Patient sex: M
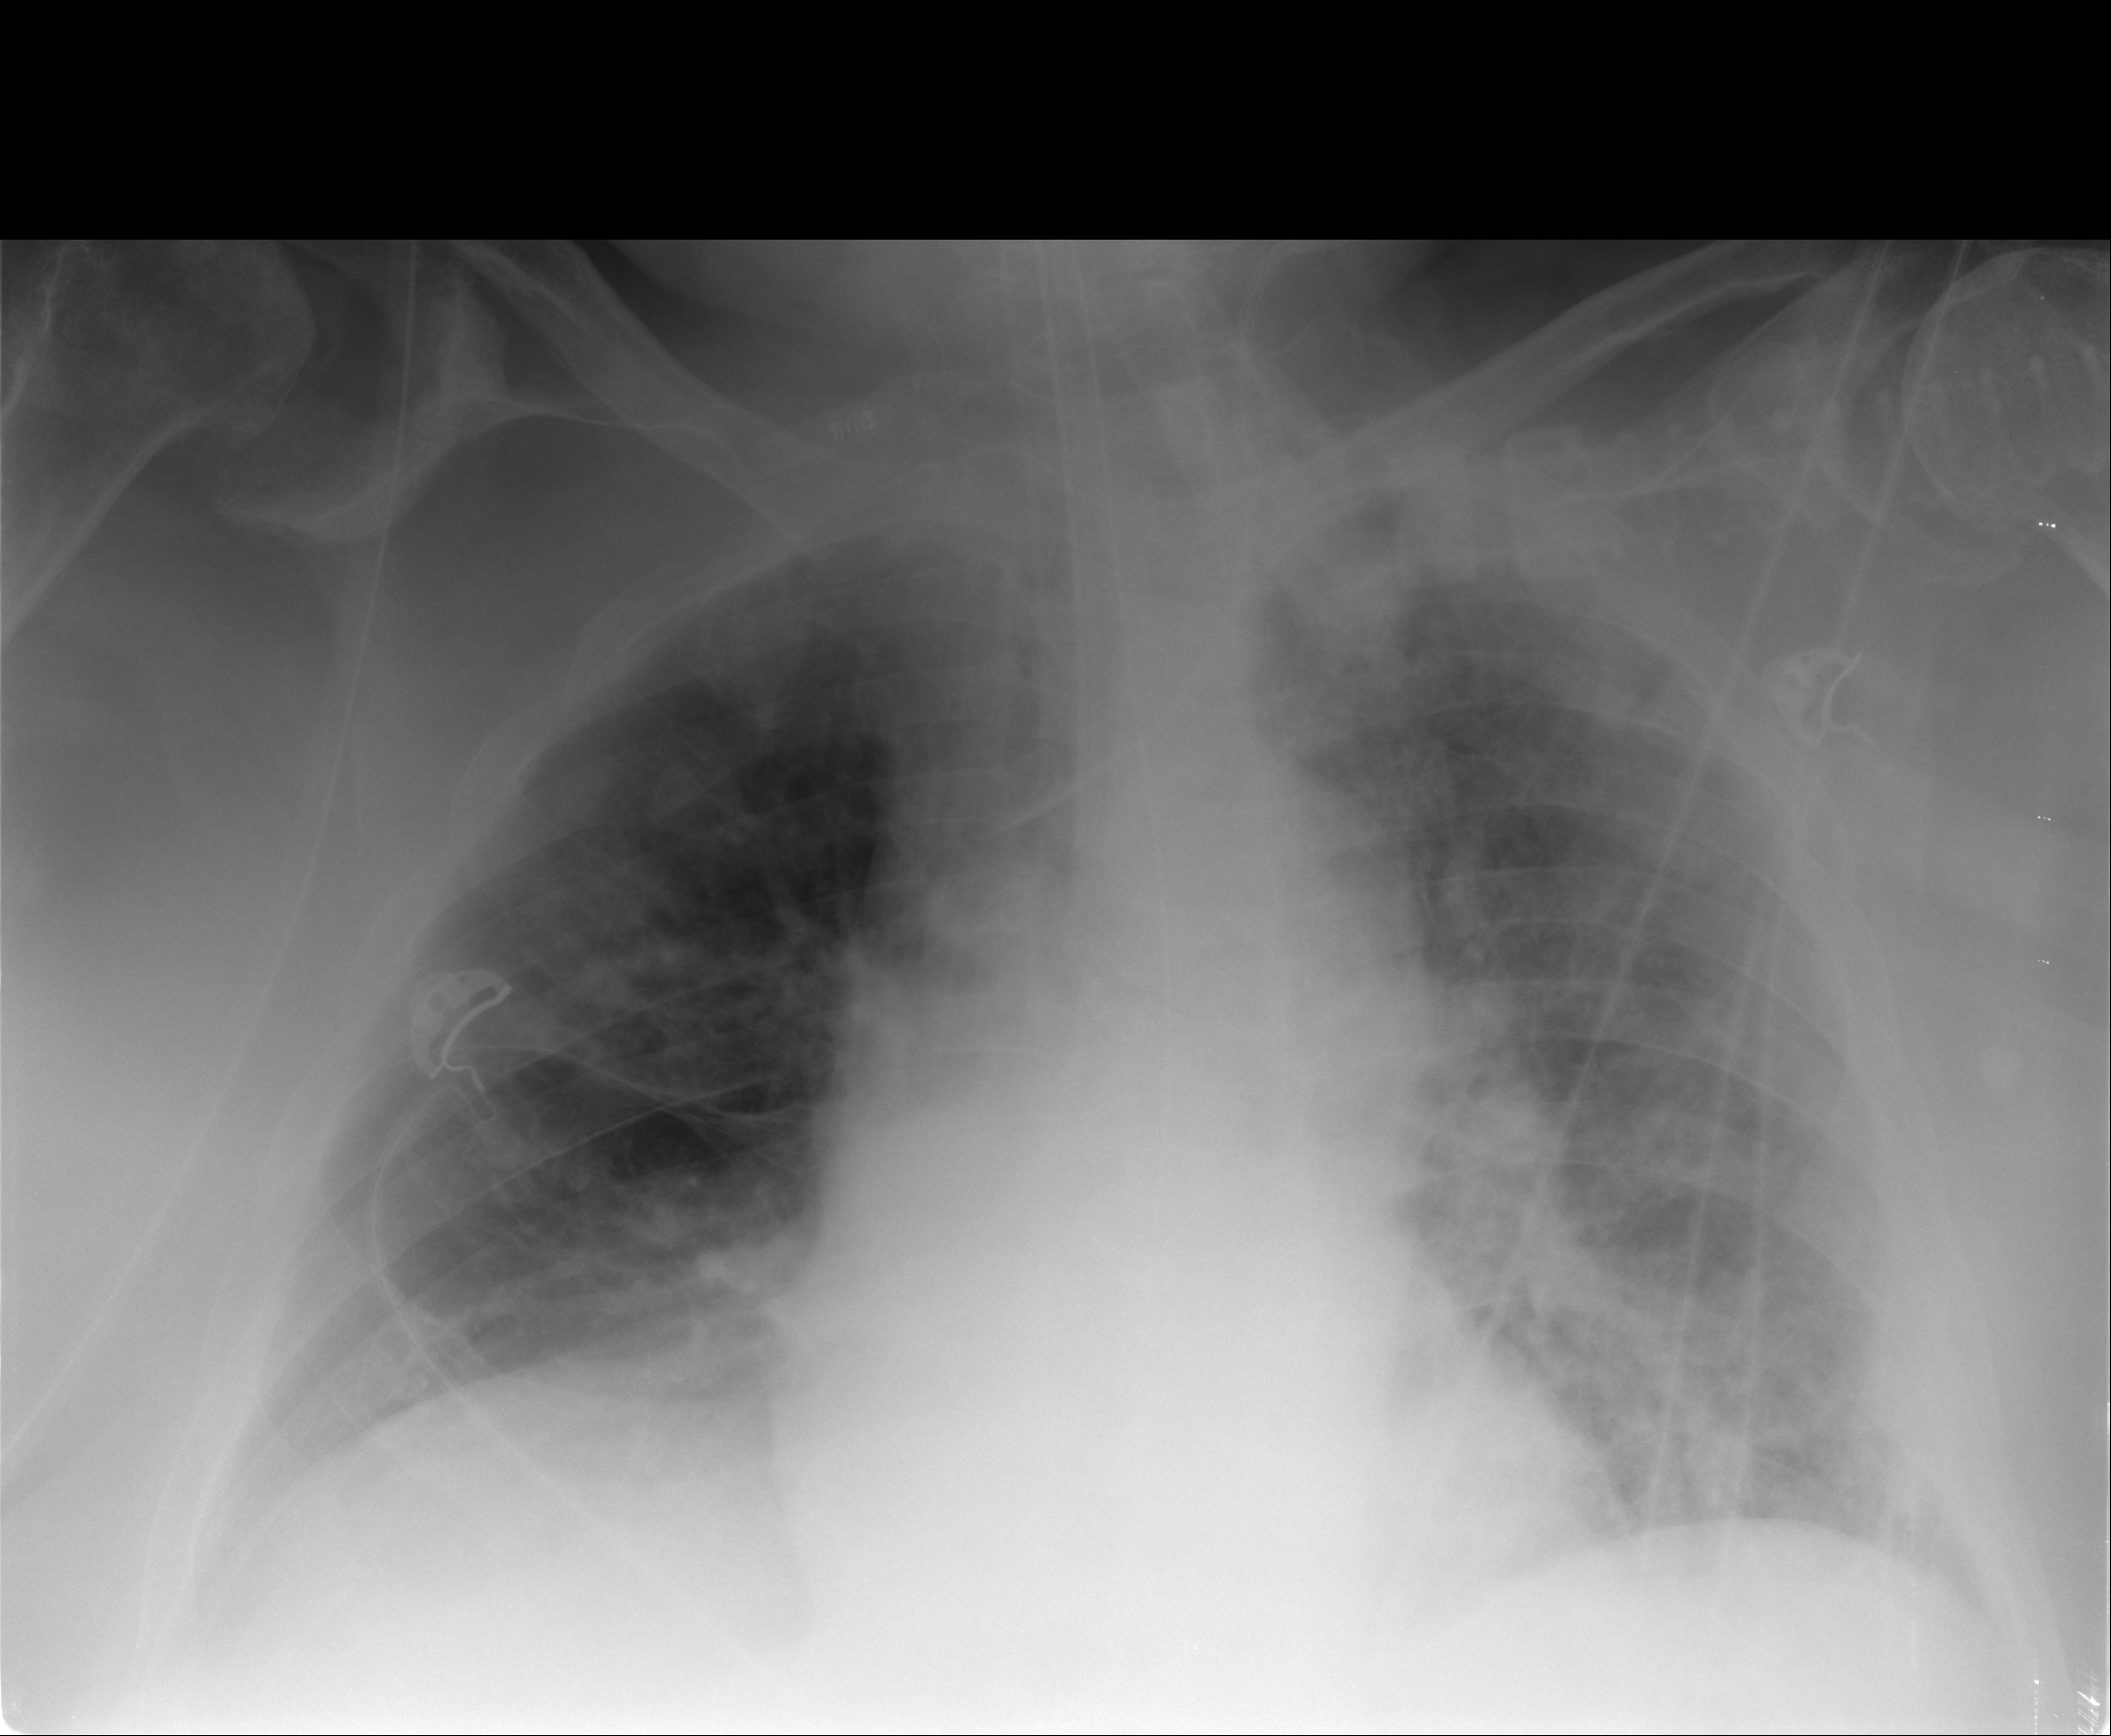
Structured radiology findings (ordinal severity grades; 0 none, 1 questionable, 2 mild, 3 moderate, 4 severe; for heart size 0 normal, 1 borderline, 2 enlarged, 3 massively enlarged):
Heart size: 2
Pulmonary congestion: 3
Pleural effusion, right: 1
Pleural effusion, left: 0
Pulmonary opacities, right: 4
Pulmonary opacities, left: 4
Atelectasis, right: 2
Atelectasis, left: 2